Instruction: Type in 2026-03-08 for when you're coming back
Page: home
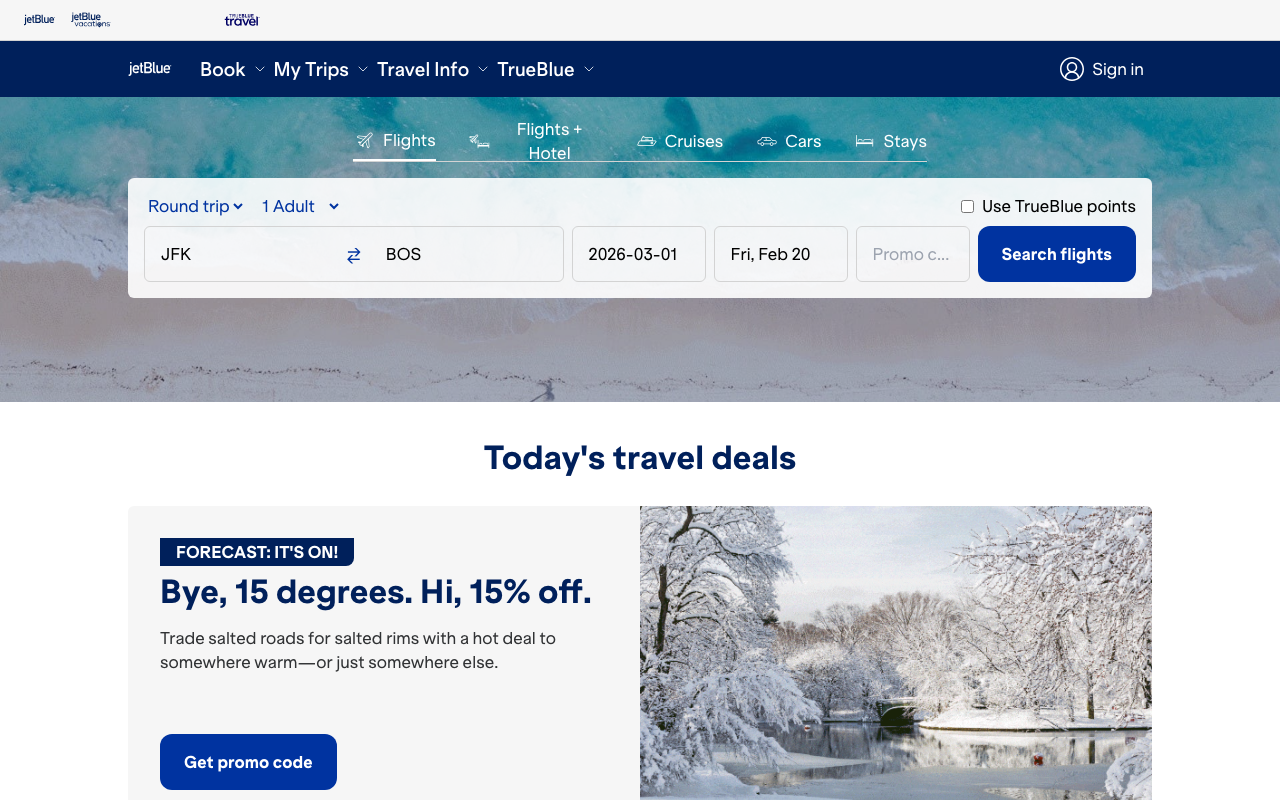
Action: type